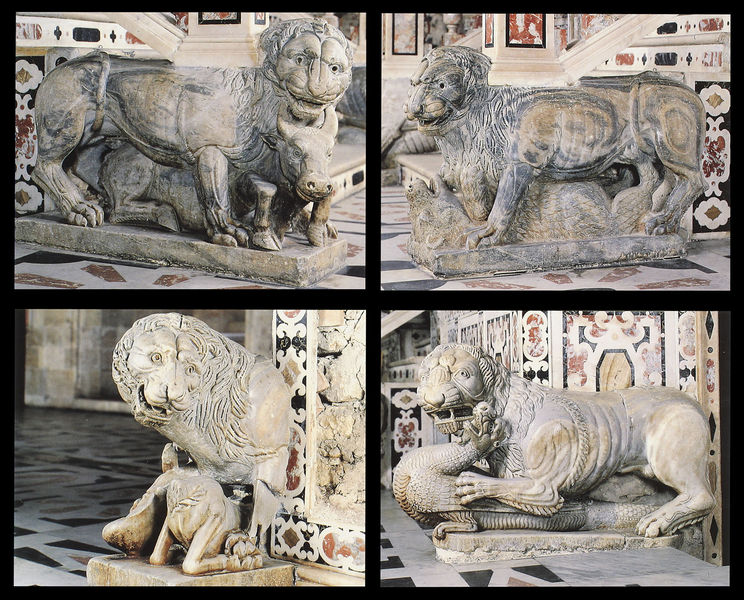
Titel: Lektorenpult
Künstler: Guglielmo
Standort: Pisa, Dom (EU - I - Toskana)
Schlagwörter: kampf, wolf, symbol, gebäude, tiere, muster, ornament, wand, sockel, stein, stehend, skulptur, mähne, farbe, kuh, figuren, treppe, bildhauerei, plastik, foto, lamm, asien, fliesen, sieg, musterung, skulpturen, löwen, statuen, romanik, löwe, wildschwein, ochse, stier, bär, drache, unterwerfung, monster, romanisch, tiger, bestien, söwe